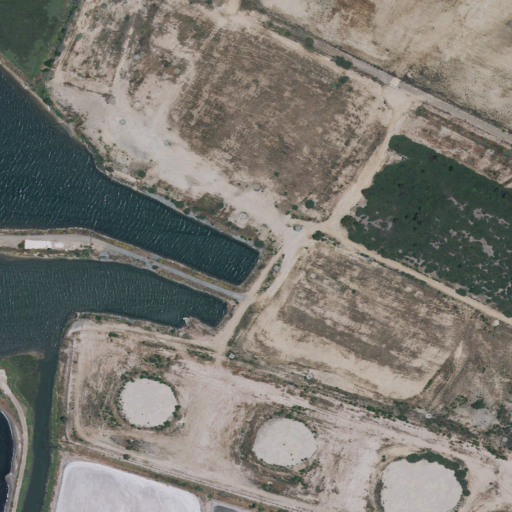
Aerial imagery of valley in California named Telegraph Canyon containing high intensity development, medium intensity development, open water, low intensity development, herbaceous wetlands, barren land, and woody wetlands